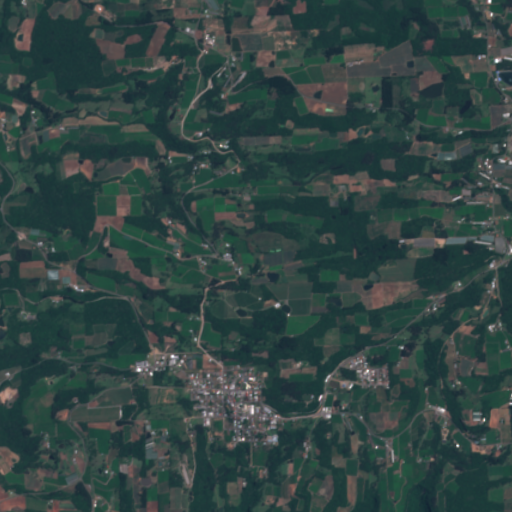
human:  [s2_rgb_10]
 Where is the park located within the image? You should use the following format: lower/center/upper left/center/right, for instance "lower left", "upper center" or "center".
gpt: The park is located in the lower right of the image.
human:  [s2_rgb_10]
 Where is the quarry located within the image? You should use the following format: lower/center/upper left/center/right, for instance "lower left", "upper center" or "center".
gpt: The quarry is located in the lower left of the image.
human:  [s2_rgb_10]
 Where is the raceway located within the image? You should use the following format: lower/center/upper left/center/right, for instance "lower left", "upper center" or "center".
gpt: The raceway is located in the lower left of the image.
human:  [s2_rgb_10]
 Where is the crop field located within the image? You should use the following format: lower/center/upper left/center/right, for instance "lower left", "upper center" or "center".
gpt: There is no crop field in the image.